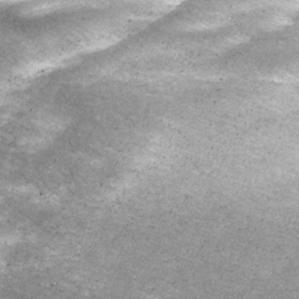
Label: non_frost